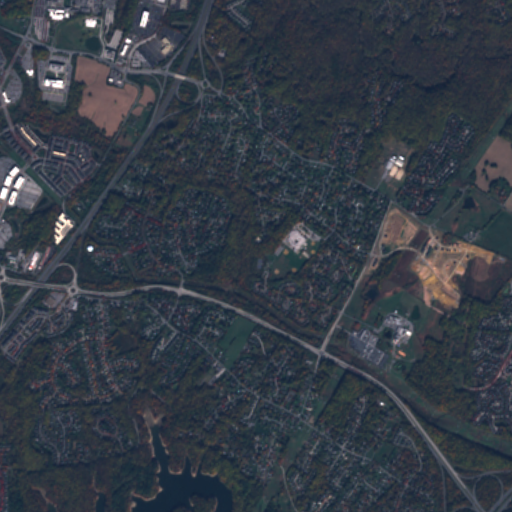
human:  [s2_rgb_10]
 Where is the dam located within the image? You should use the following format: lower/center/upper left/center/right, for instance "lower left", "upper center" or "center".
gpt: The dam is located in the center right of the image.
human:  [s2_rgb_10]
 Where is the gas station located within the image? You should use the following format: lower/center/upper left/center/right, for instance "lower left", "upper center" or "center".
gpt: The gas station is located in the upper left of the image.
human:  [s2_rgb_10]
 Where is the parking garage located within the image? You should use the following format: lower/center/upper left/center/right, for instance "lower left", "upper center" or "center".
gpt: The parking garage is located in the center left of the image.
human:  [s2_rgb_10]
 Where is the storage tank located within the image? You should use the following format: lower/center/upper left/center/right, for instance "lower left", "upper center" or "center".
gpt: The storage tank is located in the upper center of the image.
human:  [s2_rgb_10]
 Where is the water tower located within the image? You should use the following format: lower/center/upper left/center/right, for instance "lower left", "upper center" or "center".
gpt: The water tower is located in the center left of the image.
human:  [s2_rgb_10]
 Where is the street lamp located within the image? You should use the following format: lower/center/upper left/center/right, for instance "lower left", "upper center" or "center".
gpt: The street lamp is located in the upper left of the image.
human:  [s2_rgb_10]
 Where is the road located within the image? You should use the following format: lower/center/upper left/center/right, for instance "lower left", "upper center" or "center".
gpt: There is no road in the image.